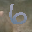
Label: 6